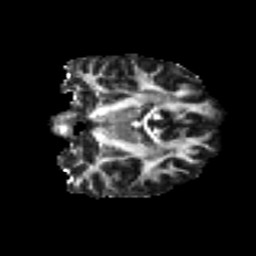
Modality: FA
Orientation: coronal
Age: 27
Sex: female
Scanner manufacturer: ge
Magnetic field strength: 3 T
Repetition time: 7.8 s
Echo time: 0.0606 s